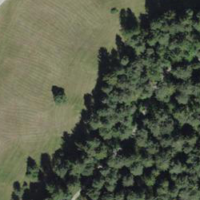
EUNIS habitat code: 43
Species observed at this site:
Chelidonium majus